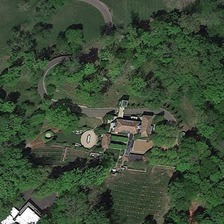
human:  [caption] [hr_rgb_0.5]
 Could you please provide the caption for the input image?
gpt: two buildings are surrounded by many green trees .

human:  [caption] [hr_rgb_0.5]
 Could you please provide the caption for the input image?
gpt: two buildings are surrounded by many green trees .

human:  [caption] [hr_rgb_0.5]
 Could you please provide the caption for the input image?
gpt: a winding path through the woods .

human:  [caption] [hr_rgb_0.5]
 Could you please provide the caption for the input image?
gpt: there are some buildings in the woods .

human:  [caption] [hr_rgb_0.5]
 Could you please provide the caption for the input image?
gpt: there are some buildings in the woods .